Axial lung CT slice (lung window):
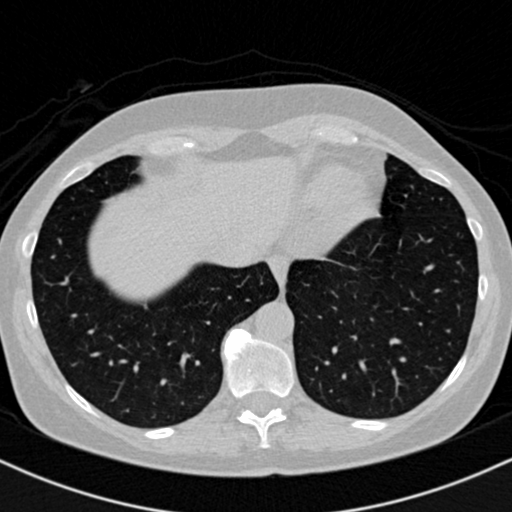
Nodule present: no